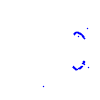
Particle: proton